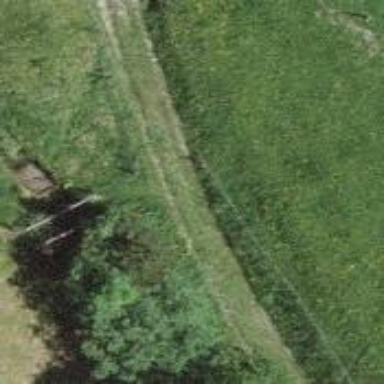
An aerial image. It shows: Track with grade 4 track type.